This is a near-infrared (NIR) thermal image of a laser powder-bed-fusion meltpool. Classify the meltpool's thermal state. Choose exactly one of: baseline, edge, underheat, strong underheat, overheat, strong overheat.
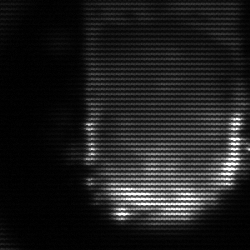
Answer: baseline